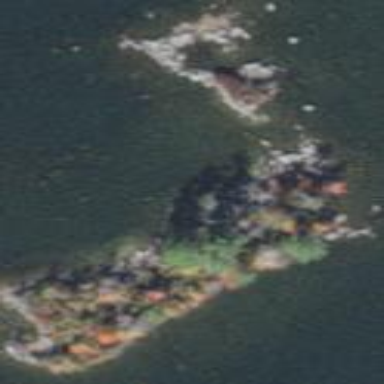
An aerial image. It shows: Islet.